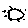
Label: sun